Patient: sex F, age 59
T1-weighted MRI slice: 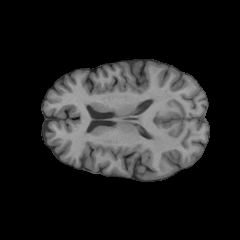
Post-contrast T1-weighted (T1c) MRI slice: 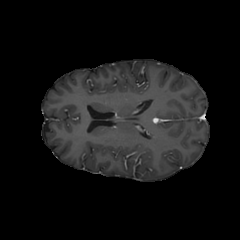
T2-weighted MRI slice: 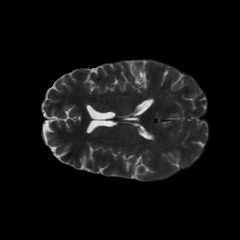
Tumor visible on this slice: no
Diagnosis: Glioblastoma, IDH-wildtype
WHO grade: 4